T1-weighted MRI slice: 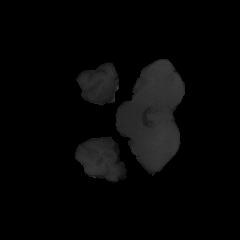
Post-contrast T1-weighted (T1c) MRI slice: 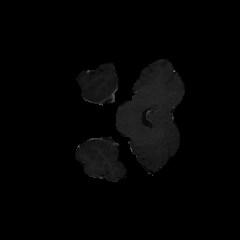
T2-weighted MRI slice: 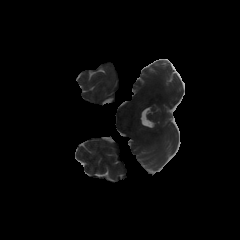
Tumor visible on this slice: no